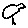
Label: bird